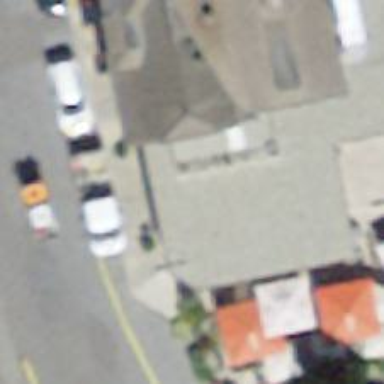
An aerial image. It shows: Hotel with restaurant.